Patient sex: M
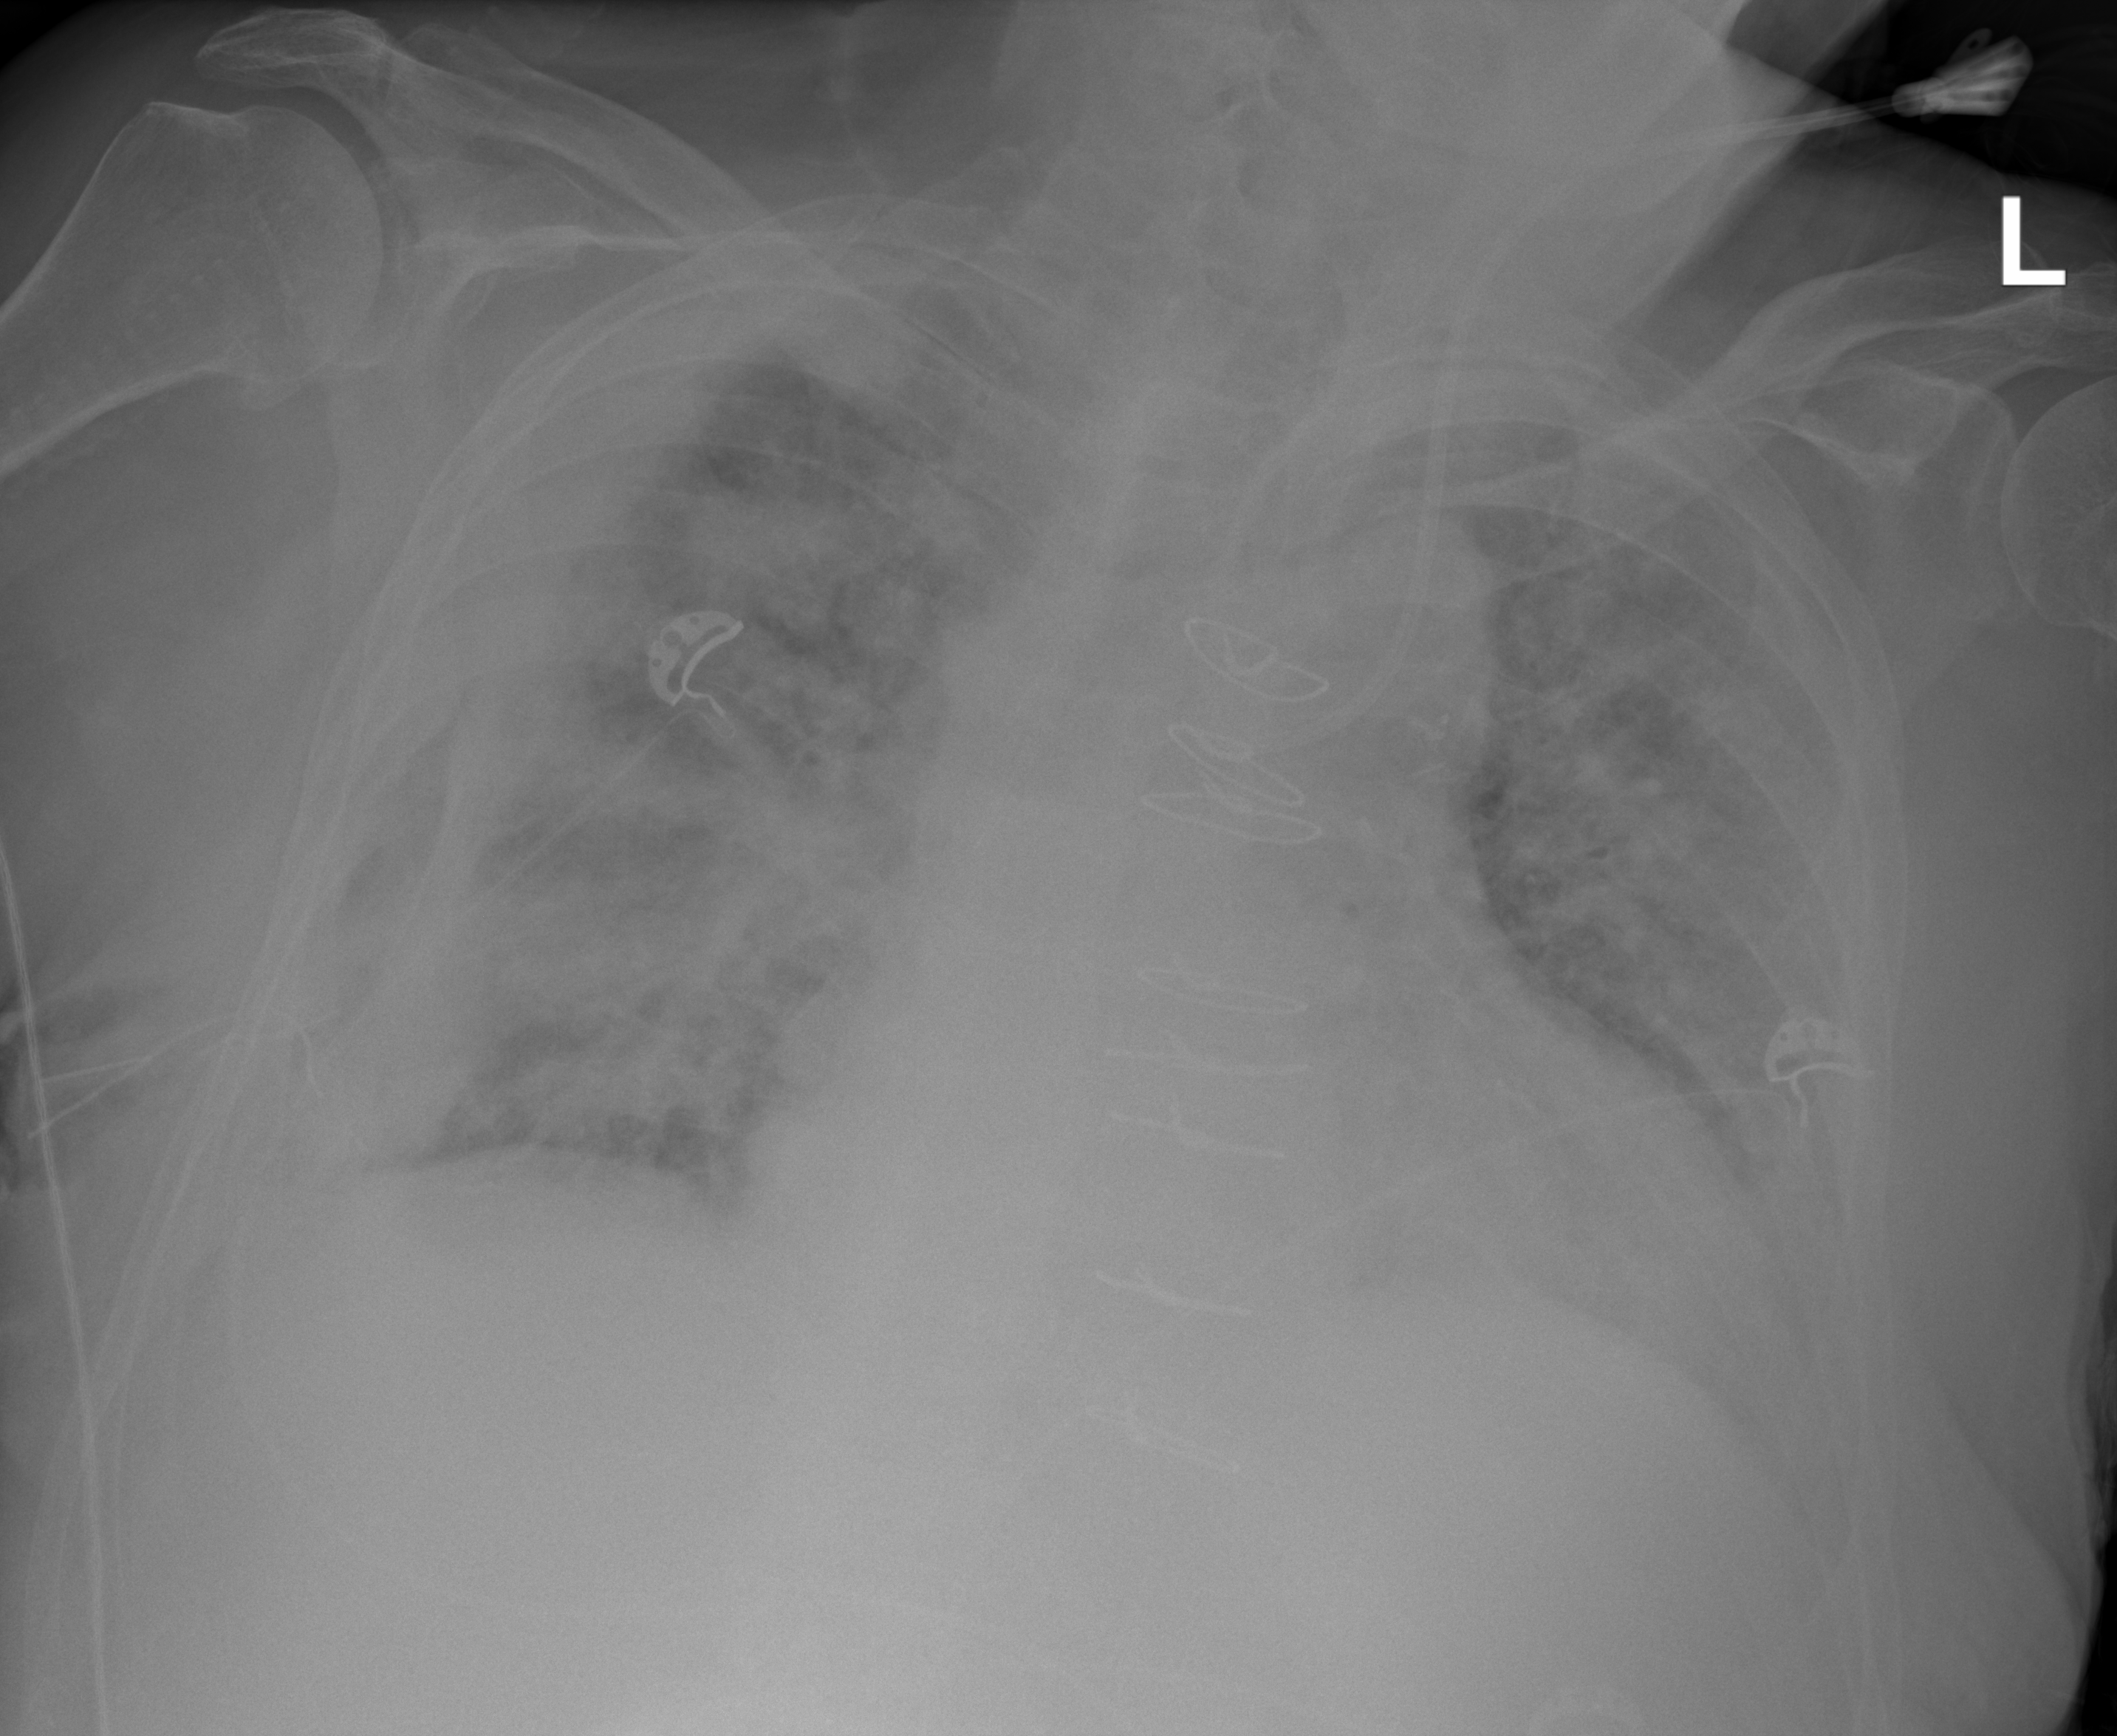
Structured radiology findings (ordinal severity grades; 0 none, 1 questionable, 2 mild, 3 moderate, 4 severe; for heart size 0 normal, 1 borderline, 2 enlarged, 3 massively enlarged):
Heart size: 2
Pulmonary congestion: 3
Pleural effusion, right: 3
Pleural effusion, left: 2
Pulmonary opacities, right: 3
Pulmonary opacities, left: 2
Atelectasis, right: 3
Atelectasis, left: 2